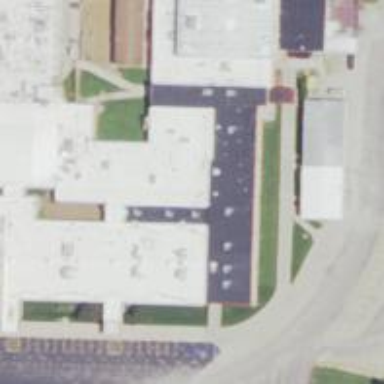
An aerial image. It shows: School building.